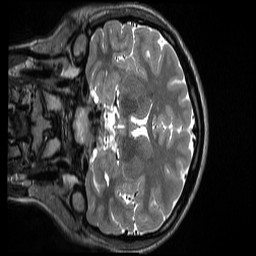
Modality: T2w
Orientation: coronal
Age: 23
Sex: female